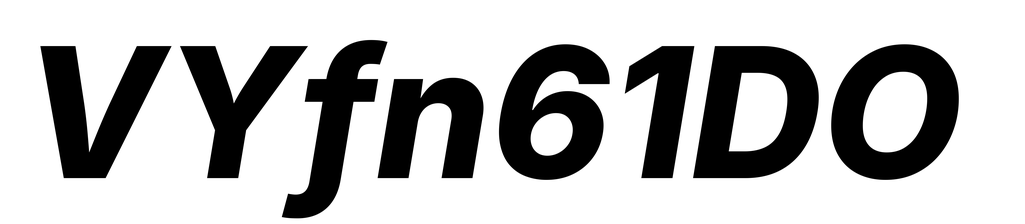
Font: Inter-Italic_ExtraBold_Italic